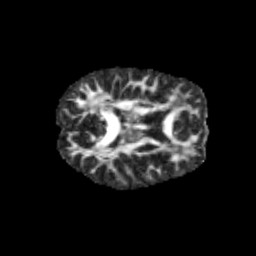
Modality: FA
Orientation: axial
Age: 11
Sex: male
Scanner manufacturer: siemens
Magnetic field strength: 3 T
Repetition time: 3.8 s
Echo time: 0.07 s